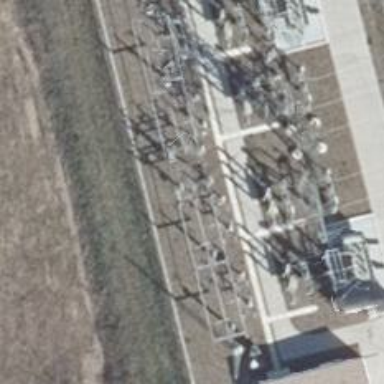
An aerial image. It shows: Power line with 3 cables. The line type is busbar.